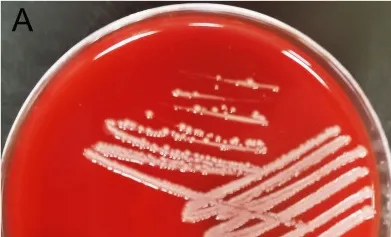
Isolation and identification of Comamonas kerstersii strain BC020423. (A) Bacterial colonies on Columbia blood agar after being cultured at 37 C in the presence of 5% CO2 for 24 h.
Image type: pathology (gram)